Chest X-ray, PA view. Patient: 24 years old, sex M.
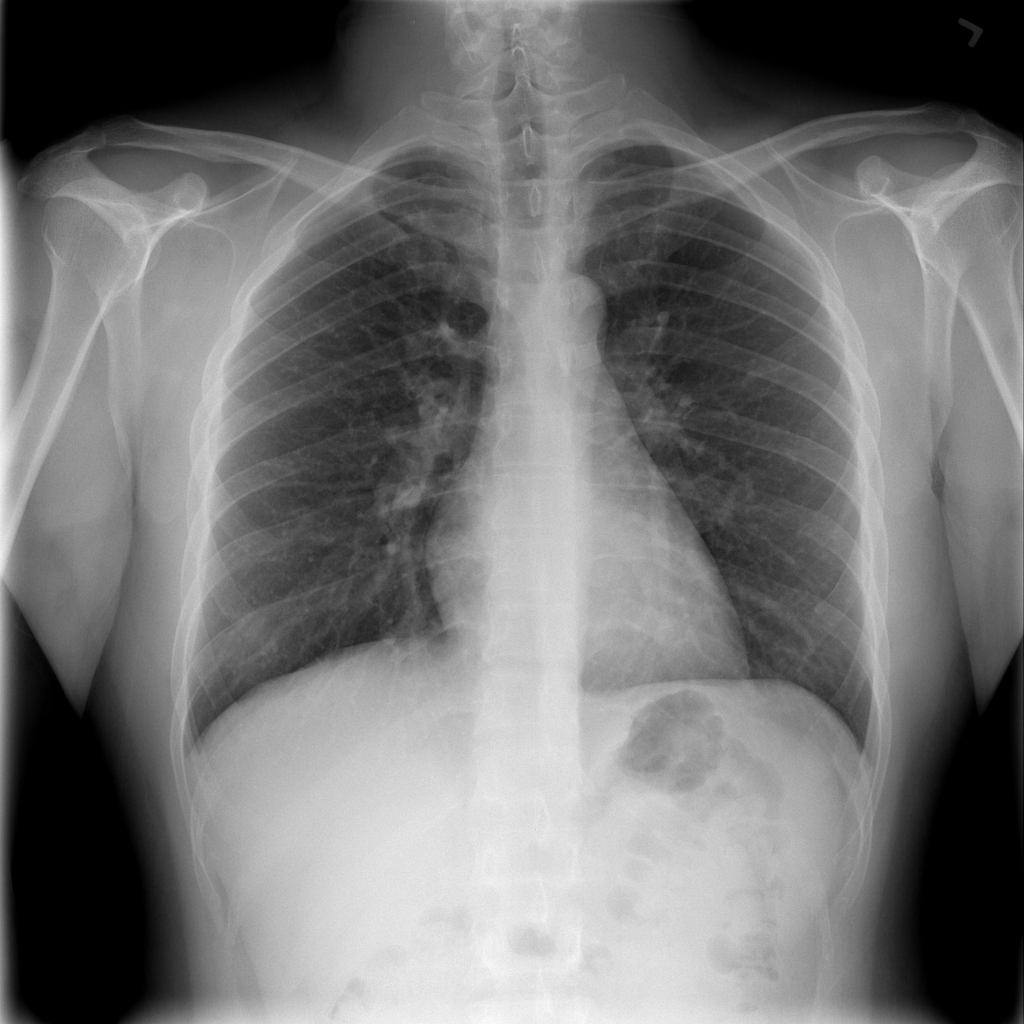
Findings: No Finding